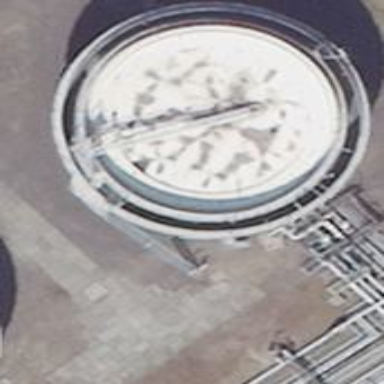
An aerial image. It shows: Storage tank that is man-made.